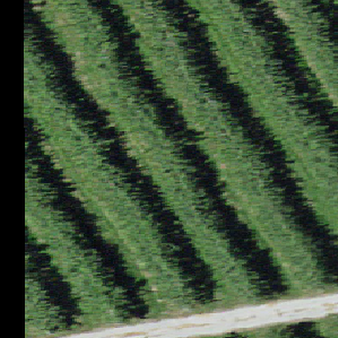
Label: other